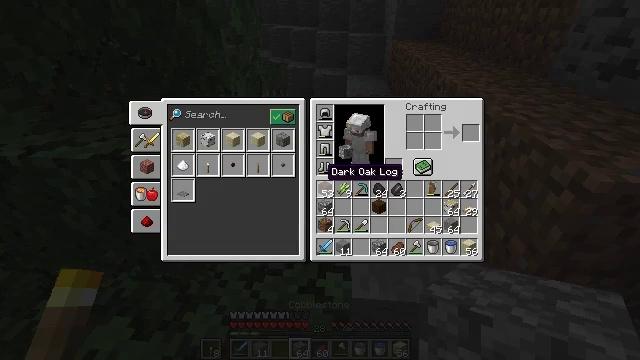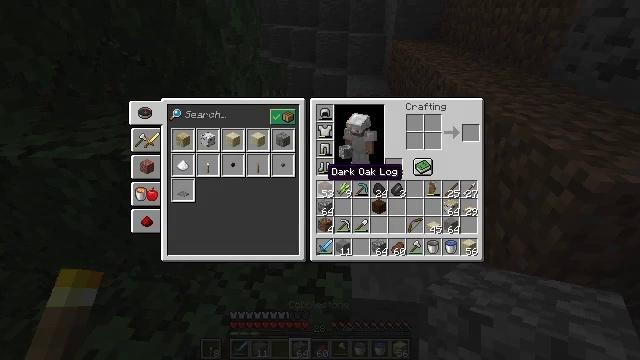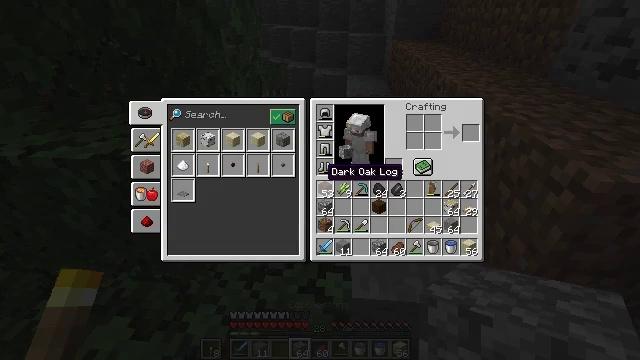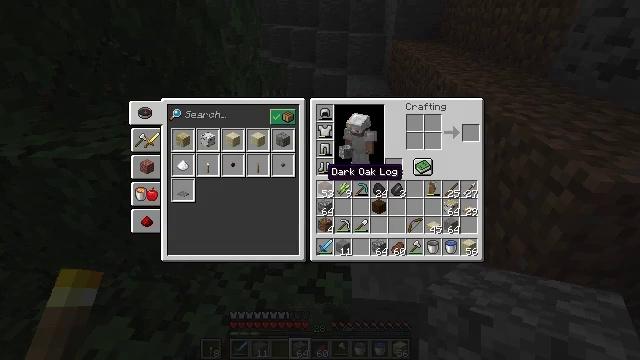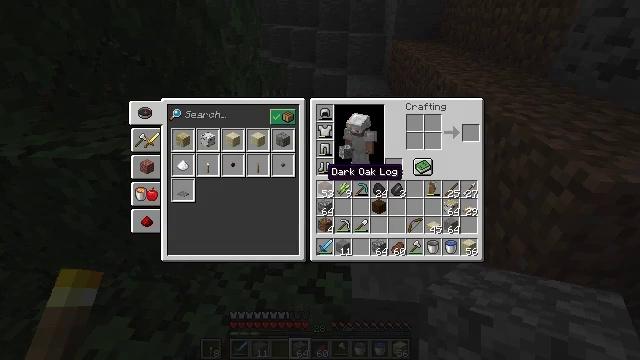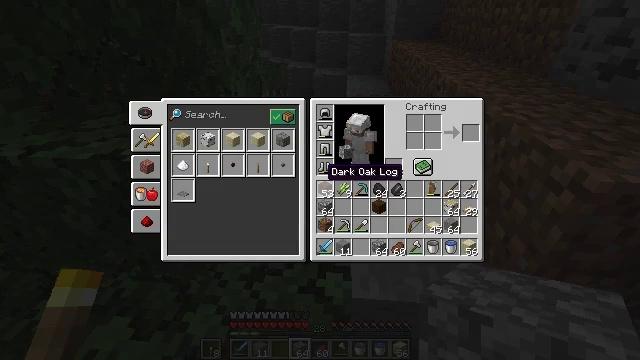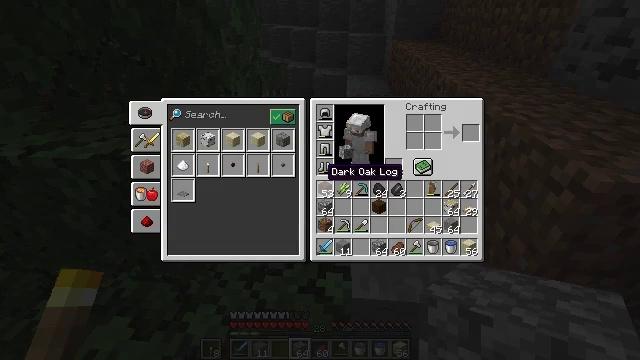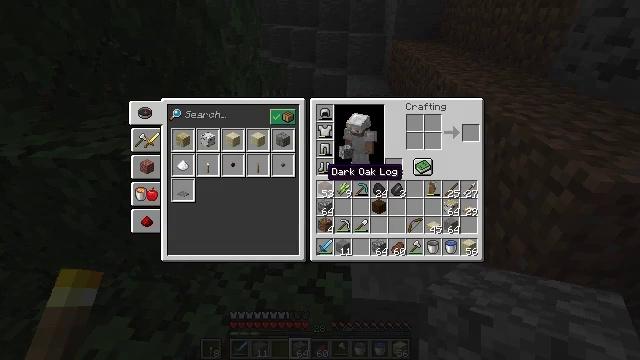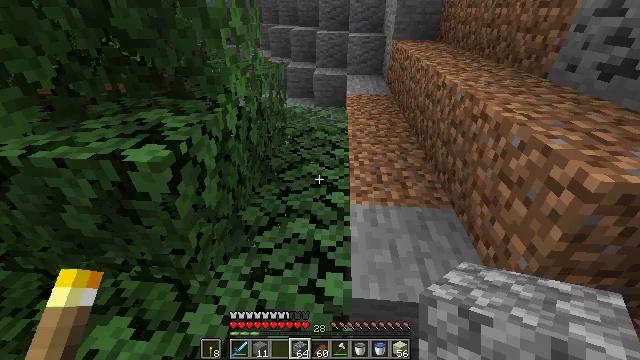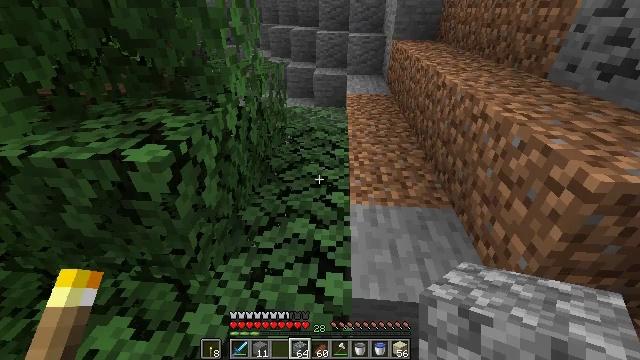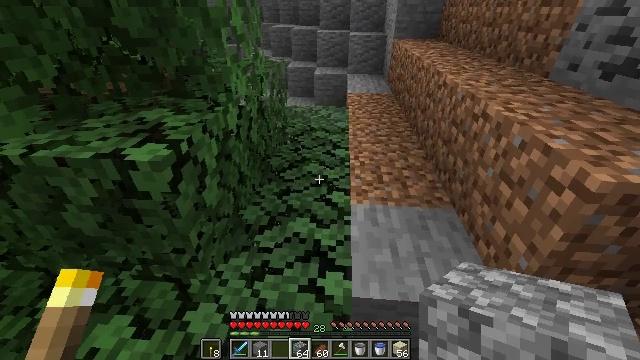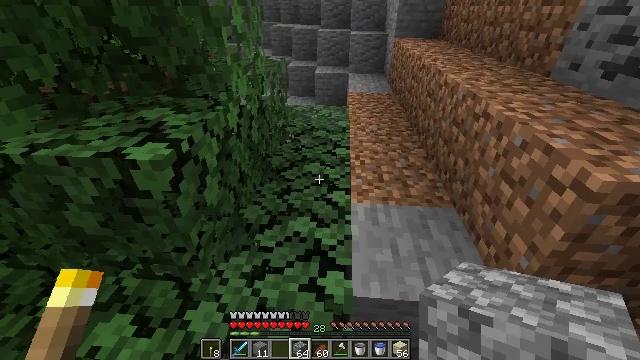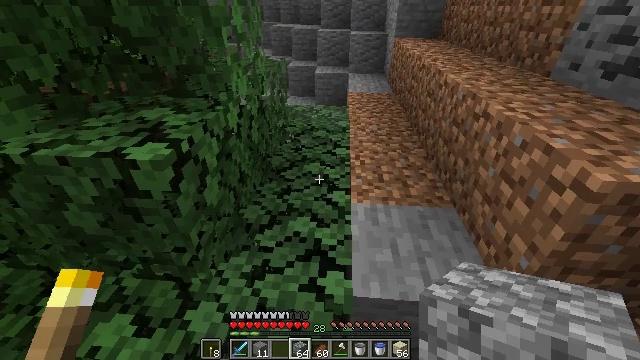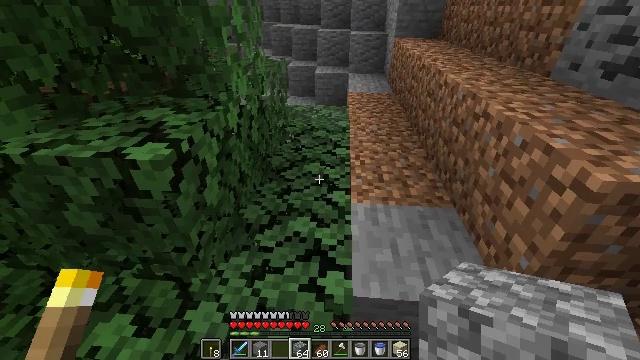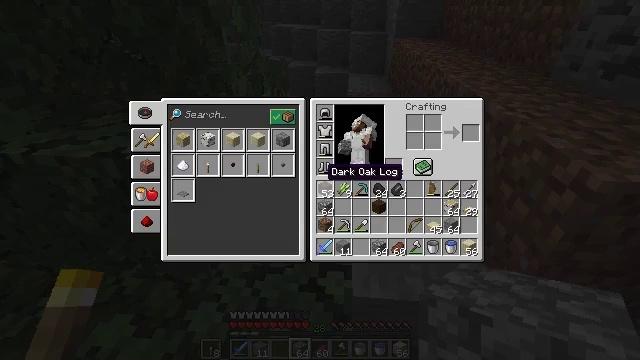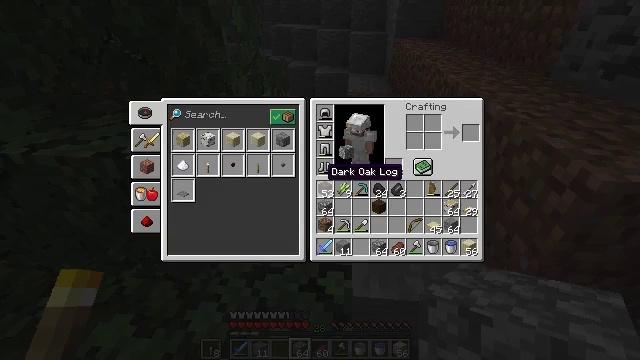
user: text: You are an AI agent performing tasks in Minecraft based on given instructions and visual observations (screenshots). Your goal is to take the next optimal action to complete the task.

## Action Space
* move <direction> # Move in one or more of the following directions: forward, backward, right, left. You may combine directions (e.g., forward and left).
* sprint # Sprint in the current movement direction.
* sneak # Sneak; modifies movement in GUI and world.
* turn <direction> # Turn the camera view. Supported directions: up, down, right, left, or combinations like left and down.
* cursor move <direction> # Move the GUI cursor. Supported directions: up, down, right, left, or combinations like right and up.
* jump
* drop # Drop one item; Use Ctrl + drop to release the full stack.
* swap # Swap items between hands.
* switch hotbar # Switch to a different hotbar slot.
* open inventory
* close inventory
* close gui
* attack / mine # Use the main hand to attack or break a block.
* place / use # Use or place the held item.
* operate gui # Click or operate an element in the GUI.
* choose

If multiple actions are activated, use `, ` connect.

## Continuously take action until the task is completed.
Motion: motion action
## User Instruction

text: Break the sugar cane.
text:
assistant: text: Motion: sprint
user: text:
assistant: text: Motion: sprint
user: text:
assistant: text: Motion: sprint
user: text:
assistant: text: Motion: sprint
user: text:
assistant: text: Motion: sprint
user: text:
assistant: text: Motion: sprint
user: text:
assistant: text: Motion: no_op
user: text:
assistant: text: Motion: no_op
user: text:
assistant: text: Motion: no_op
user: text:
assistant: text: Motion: no_op
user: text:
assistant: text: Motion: no_op
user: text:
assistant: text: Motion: no_op
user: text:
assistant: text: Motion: no_op
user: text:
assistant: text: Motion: close inventory
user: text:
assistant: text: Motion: close inventory
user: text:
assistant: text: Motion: no_op
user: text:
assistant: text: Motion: no_op
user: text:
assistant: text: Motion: no_op
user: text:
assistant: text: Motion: no_op
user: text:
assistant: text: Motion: no_op
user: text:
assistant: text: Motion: no_op
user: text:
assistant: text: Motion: no_op
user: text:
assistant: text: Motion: no_op
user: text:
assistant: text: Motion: no_op
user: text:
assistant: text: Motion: no_op
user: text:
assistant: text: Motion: no_op
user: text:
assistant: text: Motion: no_op
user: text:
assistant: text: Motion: no_op
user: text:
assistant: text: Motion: no_op
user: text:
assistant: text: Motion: no_op